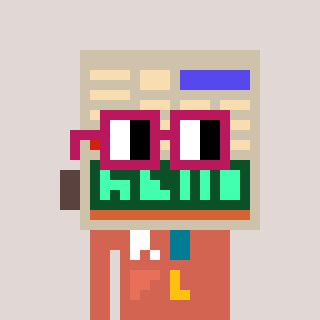
a pixel art character with square dark red glasses, a calculator-shaped head and a peachy-colored body on a warm background